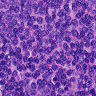
Metastatic tissue present: no